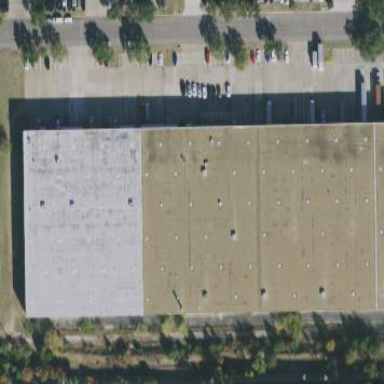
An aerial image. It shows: Warehouse building.